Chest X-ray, AP view. Patient: 63 years old, sex F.
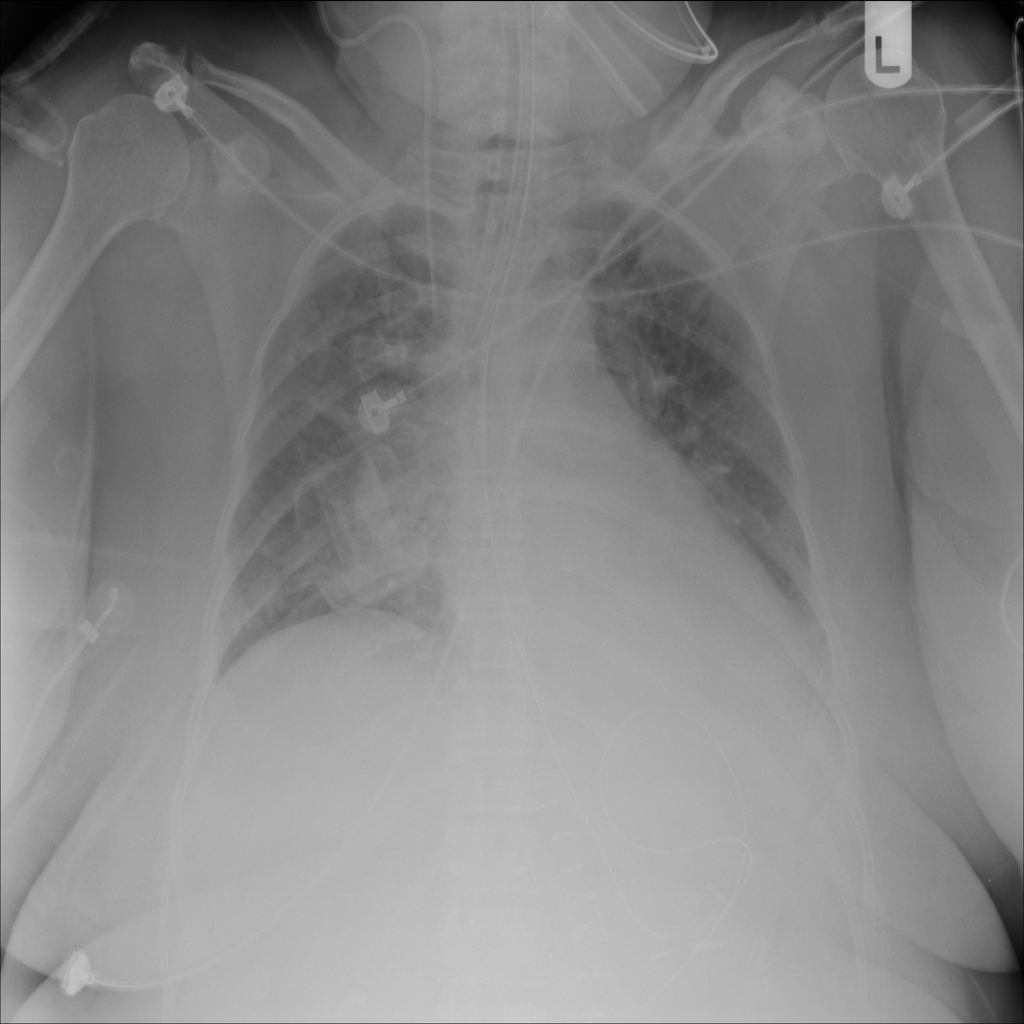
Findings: Atelectasis